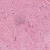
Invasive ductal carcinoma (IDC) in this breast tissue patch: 0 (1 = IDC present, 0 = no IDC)